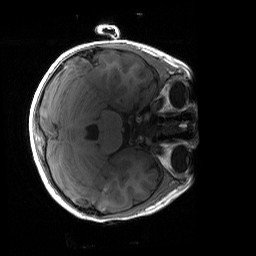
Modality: T1w
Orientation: axial
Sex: female
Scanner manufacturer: siemens
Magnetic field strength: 3 T
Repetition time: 1.9 s
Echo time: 0.00243 s